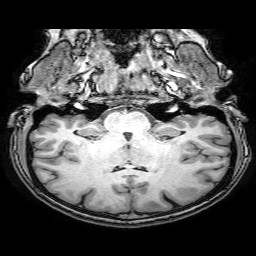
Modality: T1w
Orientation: sagittal
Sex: female
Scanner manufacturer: philips
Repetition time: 0.008106 s
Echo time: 0.00371 s